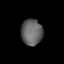
Tissue: lung
Cell type: Others
Senescence score: 0.5651
Nuclear area (px): 546
Mean DAPI intensity: 99.533